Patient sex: M
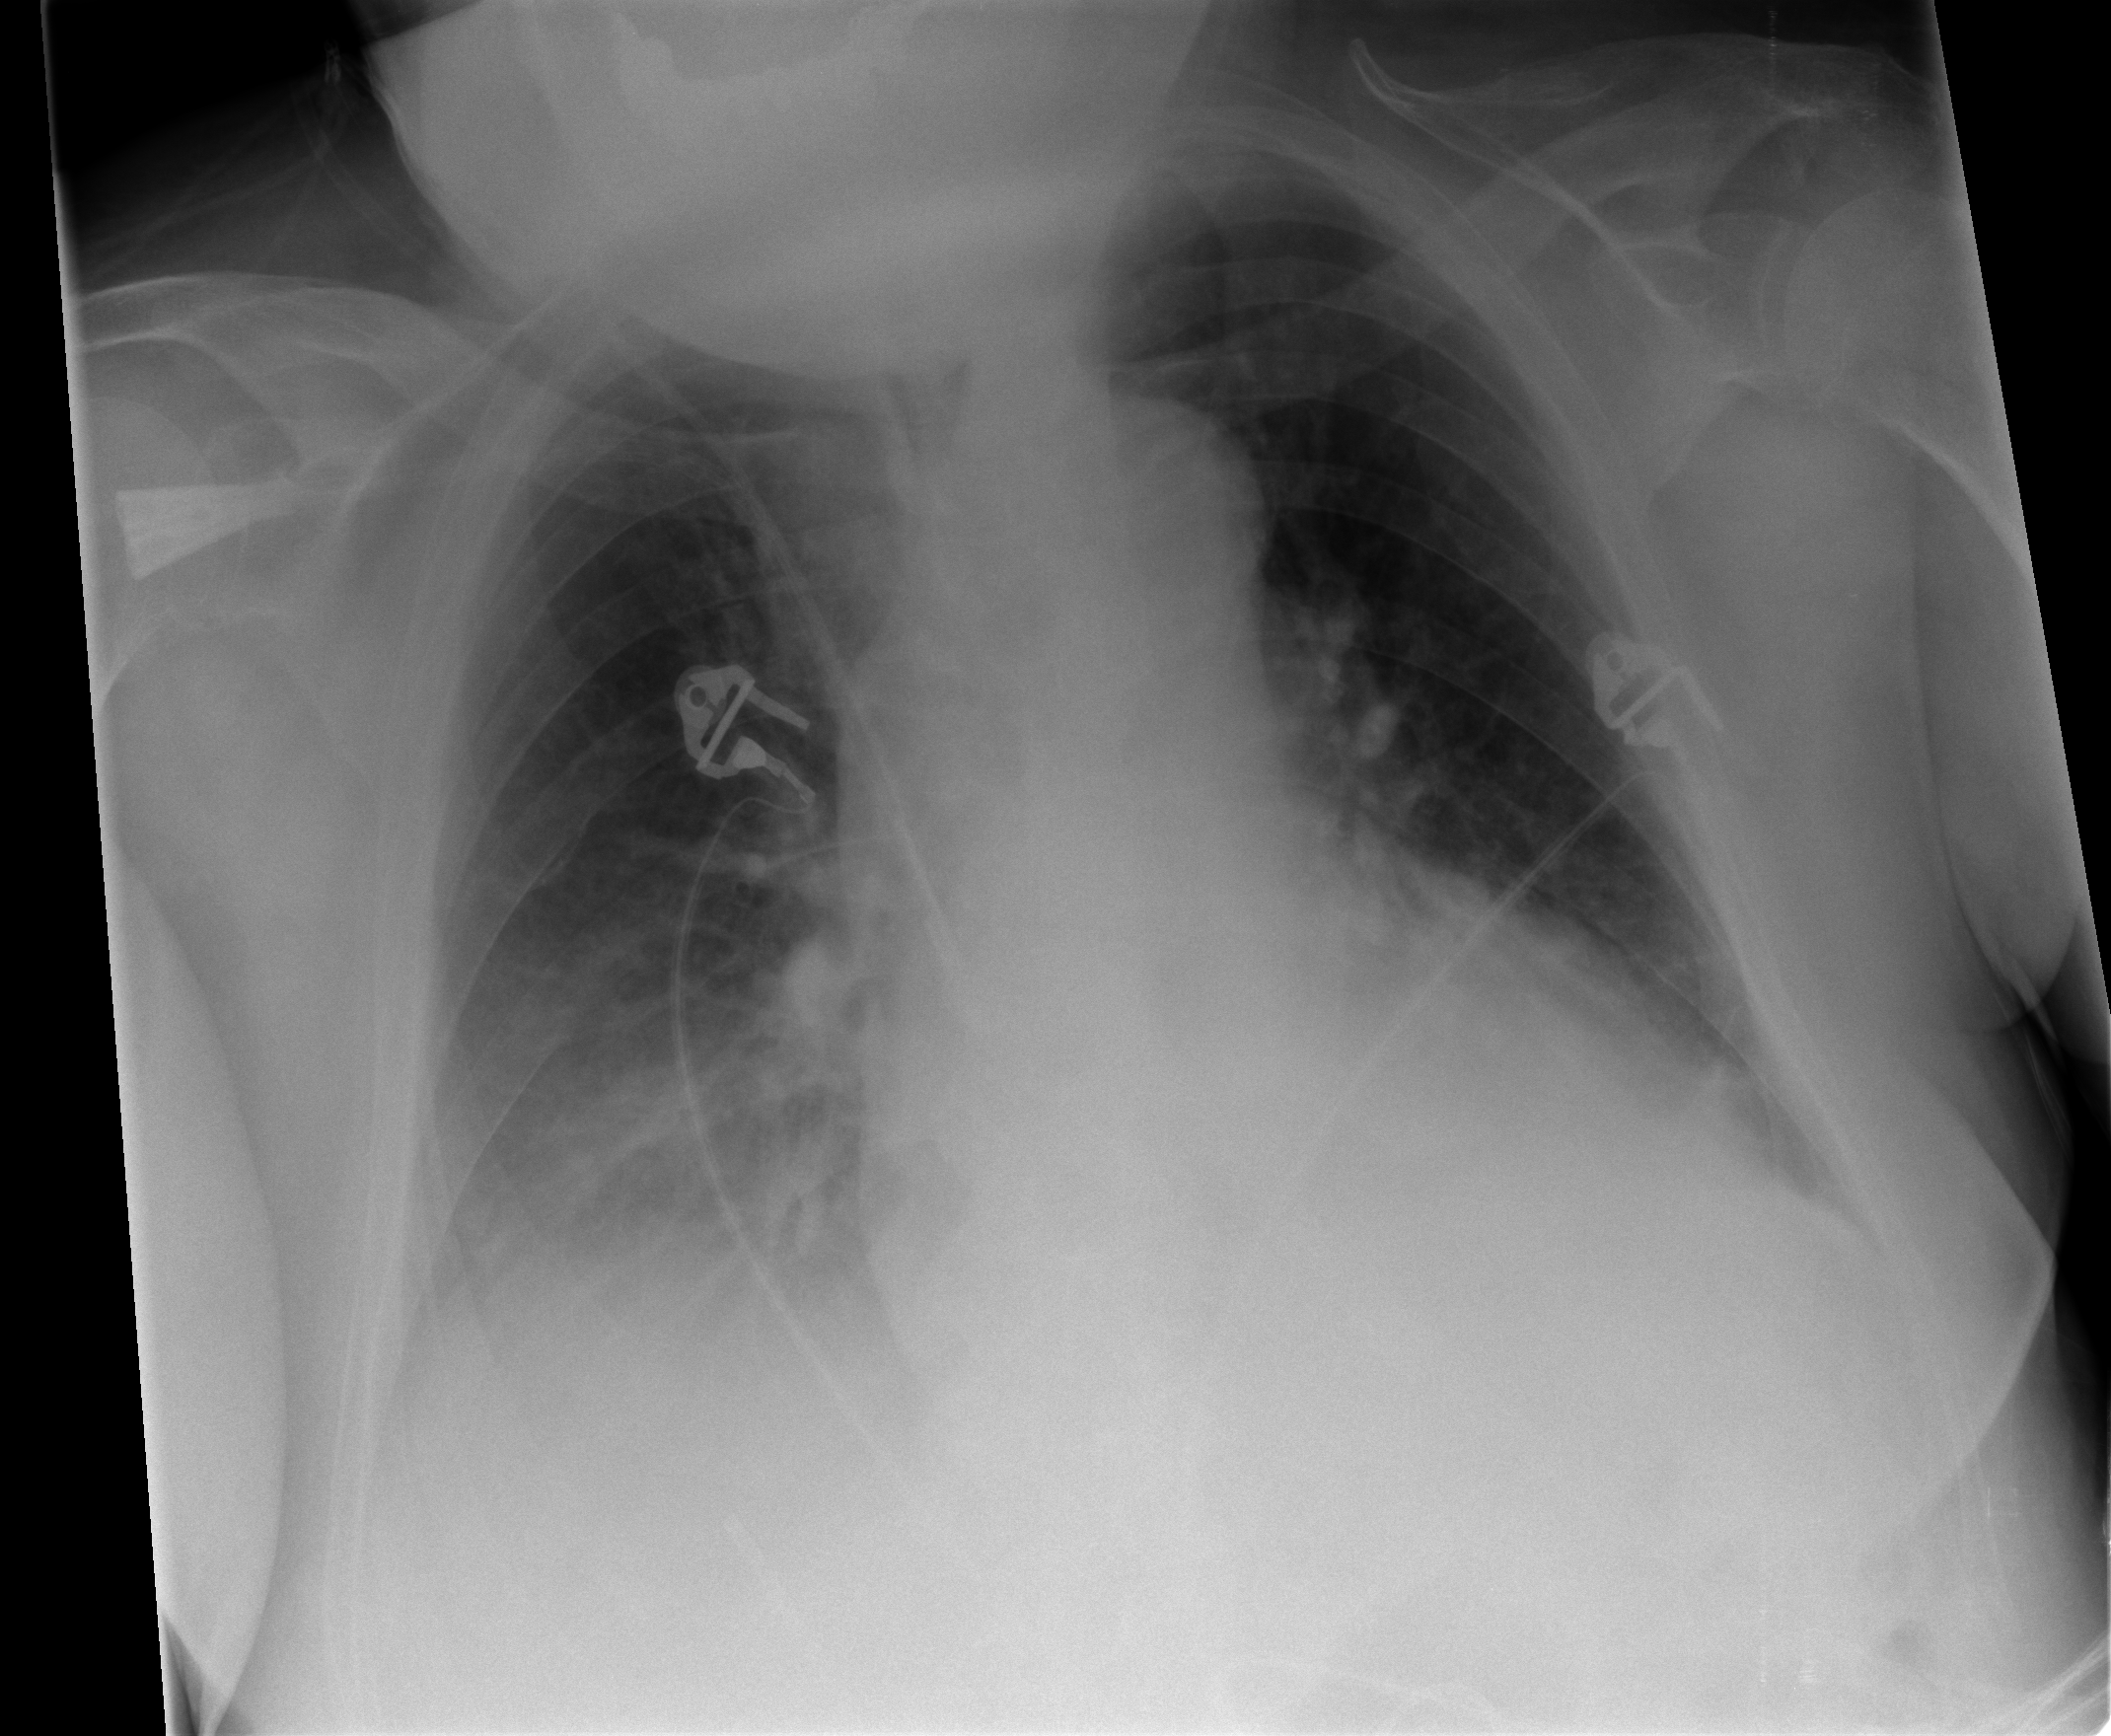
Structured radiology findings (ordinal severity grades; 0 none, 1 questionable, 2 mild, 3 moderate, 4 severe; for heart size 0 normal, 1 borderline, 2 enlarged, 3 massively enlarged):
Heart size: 1
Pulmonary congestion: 1
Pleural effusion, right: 2
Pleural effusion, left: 1
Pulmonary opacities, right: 0
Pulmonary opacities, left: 0
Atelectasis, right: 1
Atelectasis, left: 1